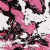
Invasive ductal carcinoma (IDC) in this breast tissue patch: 0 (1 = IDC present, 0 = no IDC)